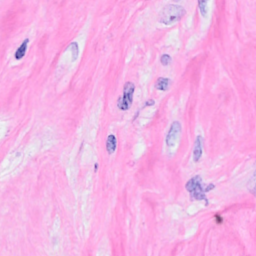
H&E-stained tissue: Breast